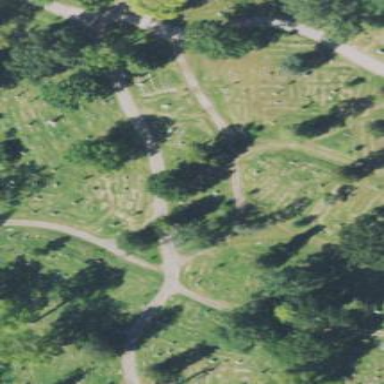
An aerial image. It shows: Cemetery.